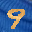
Label: 9